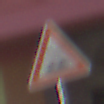
Verkehrszeichen: UnebeneFahrbahn
Umgebung: Outdoor, Special
Tageszeit: MorningAfternoon
Wetter: PartlyCloudy
Licht: Natural
Jahreszeit: NotSpecified
Kontrast: HighContrast